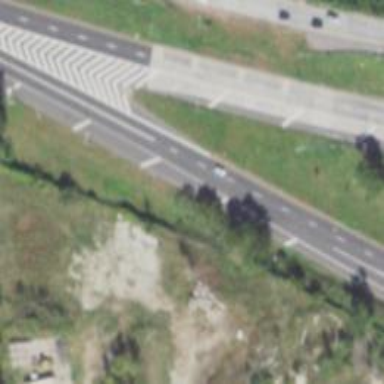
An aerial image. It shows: Motorway junction.